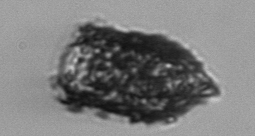
Label: Tintinnopsis